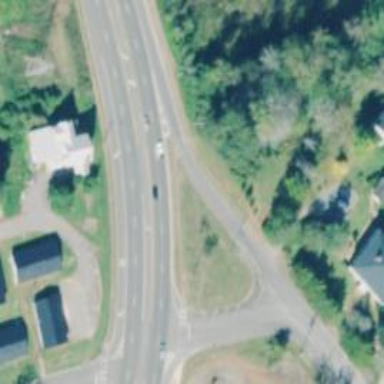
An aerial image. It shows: Marked road crossing.